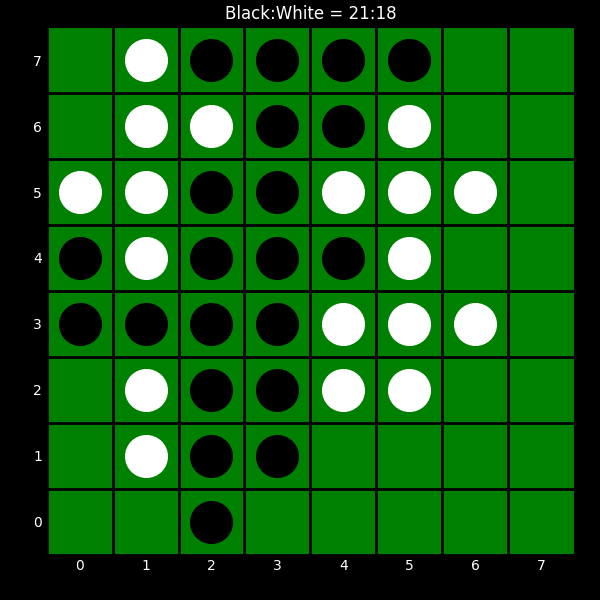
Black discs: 21
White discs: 18